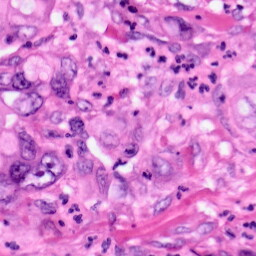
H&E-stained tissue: Pancreatic